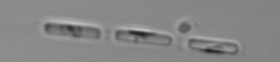
Label: Skeletonema